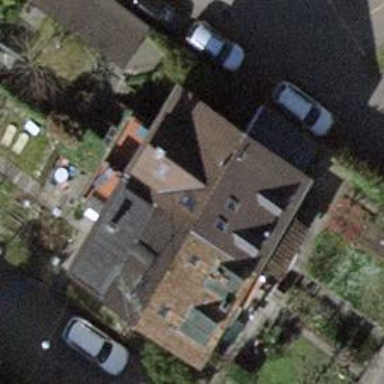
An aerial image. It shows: Building with skillion roof shape.